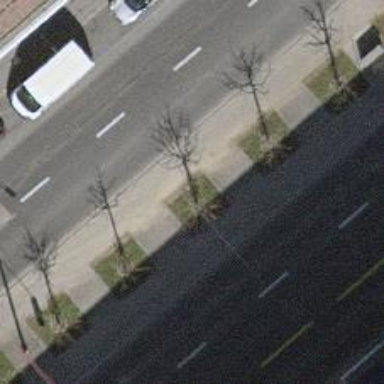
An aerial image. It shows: Avenue lined with deciduous broadleaved trees.